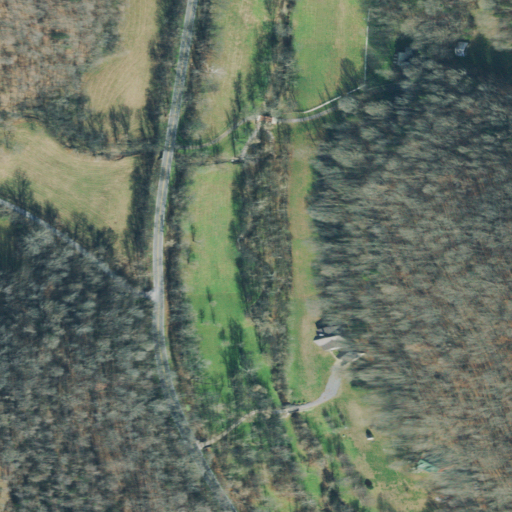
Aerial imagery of valley in Tennessee named Martin Hollow containing deciduous forest, mixed forest, pasture, and open development